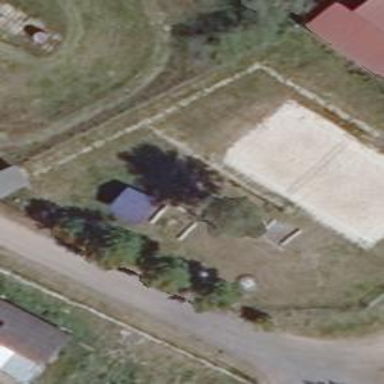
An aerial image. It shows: Beach volleyball pitch for leisure land.